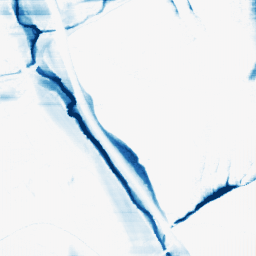
Category: morphological
Decomposition family: morphological_rect
Decomposition parameters: operation: closing
width: 50
height: 3
Upsampling method: fft_zeropad
Upsampling parameters: scale: 2
Upsampling scale: 2